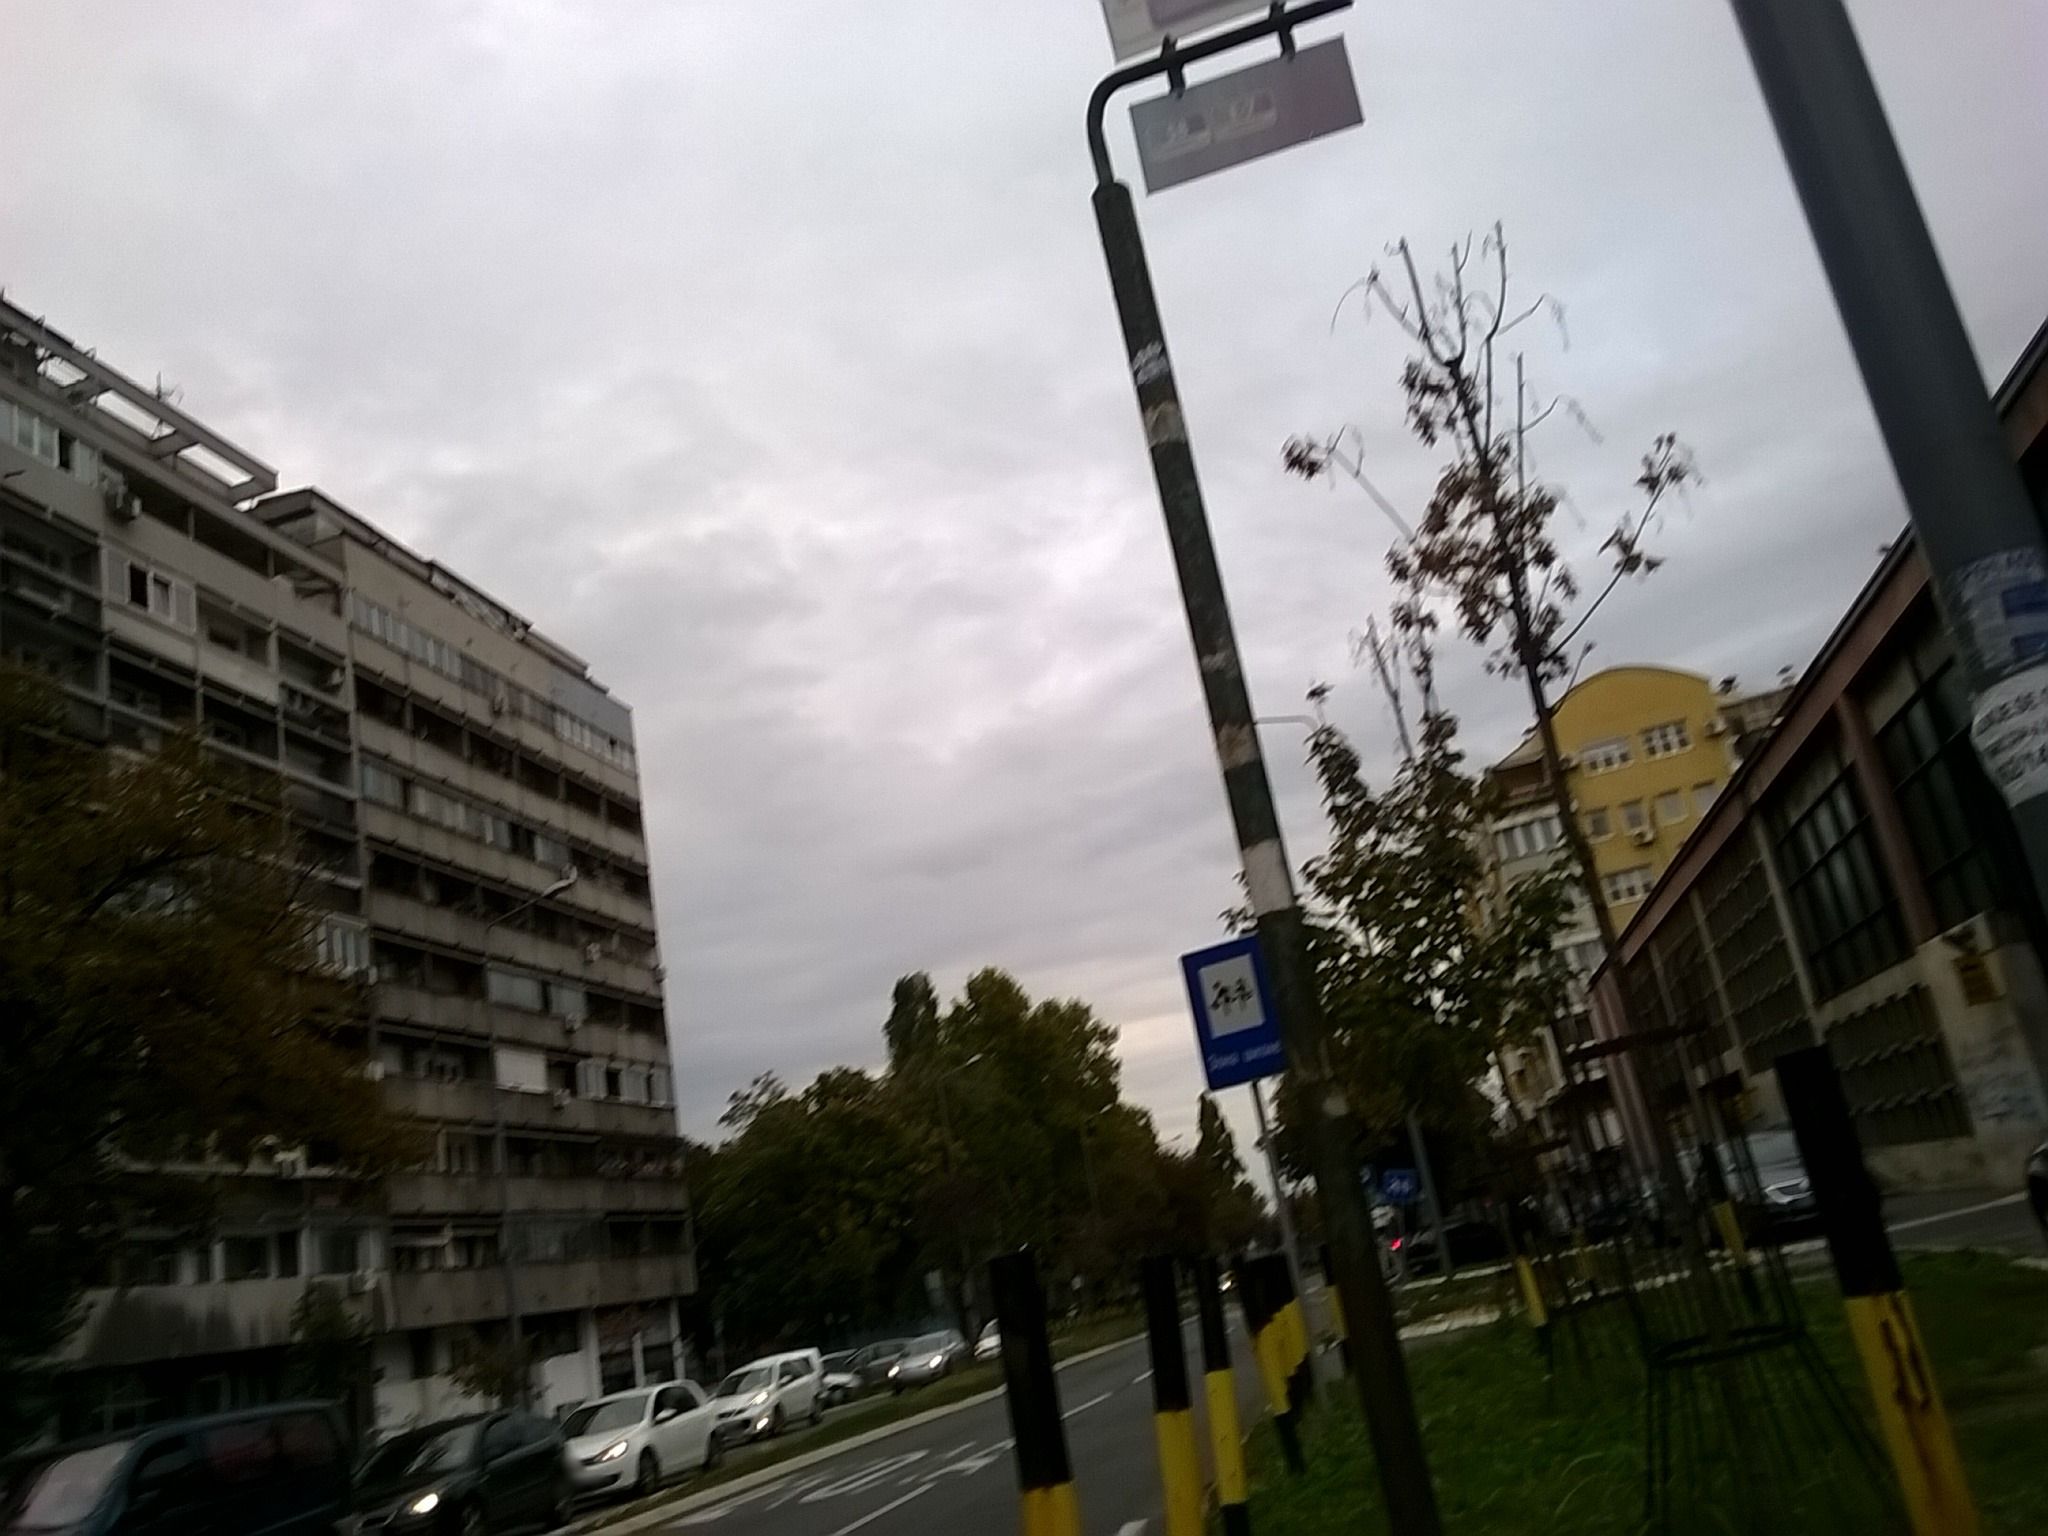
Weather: cloudy
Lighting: day
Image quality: good
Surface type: walking surface
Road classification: tertiary
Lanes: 2
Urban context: urban centre
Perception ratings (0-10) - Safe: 4.65, Lively: 7.36, Beautiful: 7.24, Boring: 2.91, Depressing: 7.36, Wealthy: 4.61